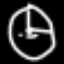
Label: clock